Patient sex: M
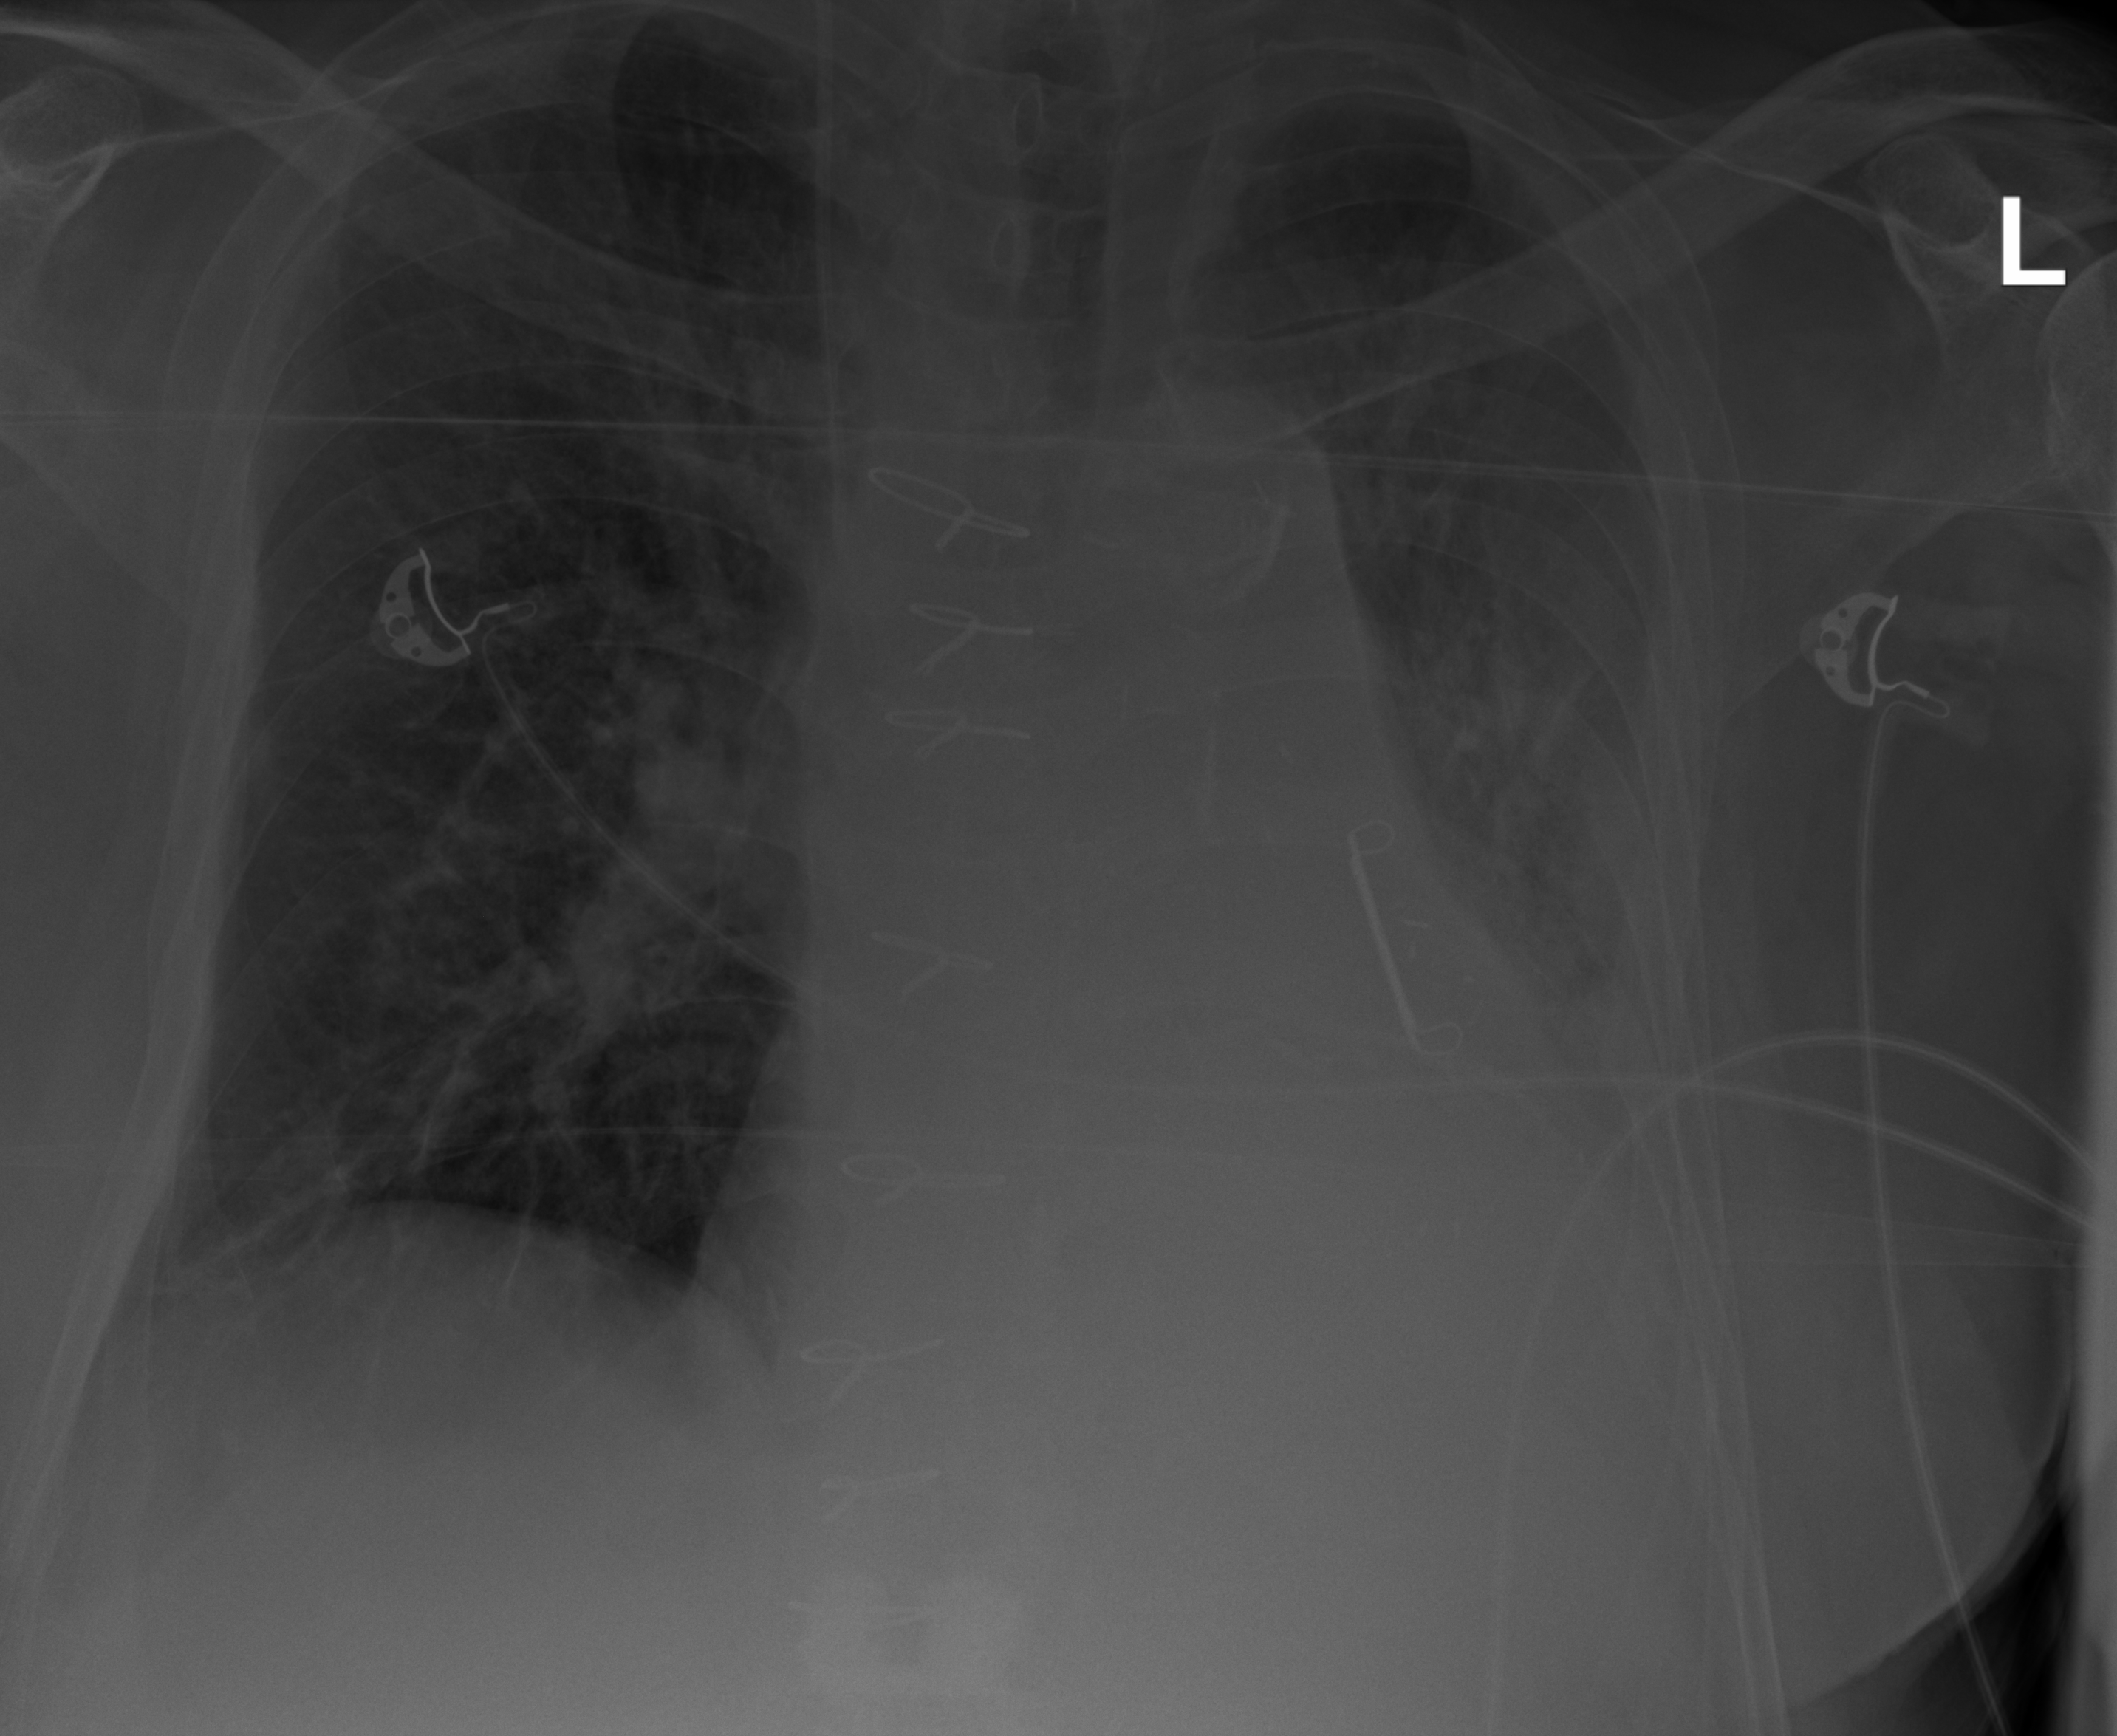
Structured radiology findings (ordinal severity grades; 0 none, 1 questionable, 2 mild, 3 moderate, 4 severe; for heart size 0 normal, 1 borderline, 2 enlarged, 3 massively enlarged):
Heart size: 2
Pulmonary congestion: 2
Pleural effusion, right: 2
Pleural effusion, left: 3
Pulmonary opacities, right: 2
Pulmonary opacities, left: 0
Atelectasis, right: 2
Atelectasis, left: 3